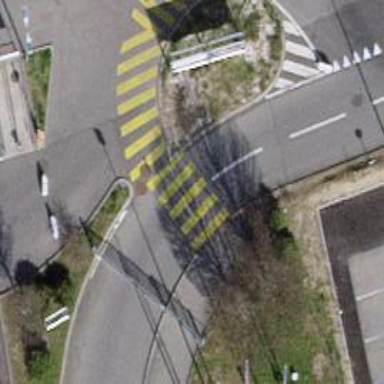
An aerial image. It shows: Uncontrolled crossing with gate barrier on the road.